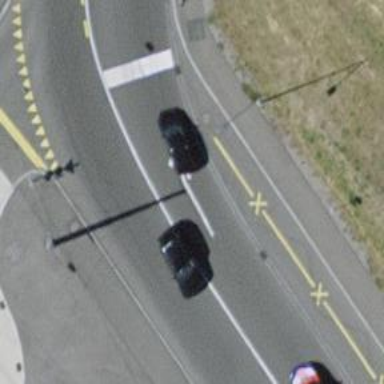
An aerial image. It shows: Asphalt road classified as primary highway with 'through' option for forward turns.